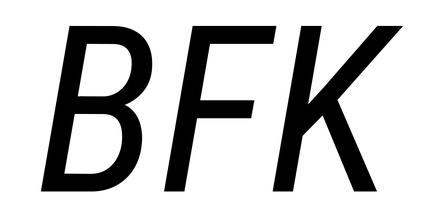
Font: Roboto-Italic_Condensed_Italic